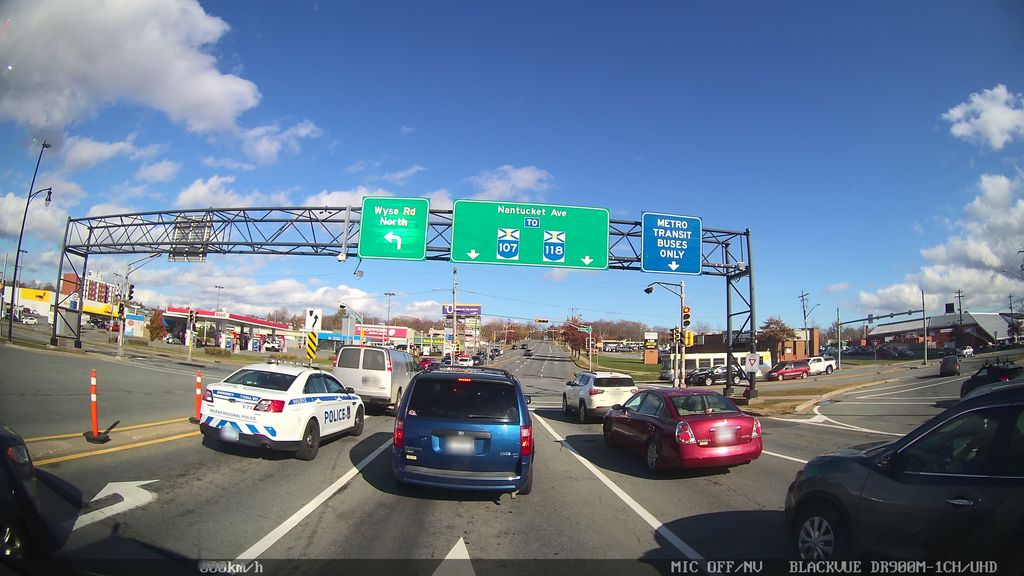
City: halifax